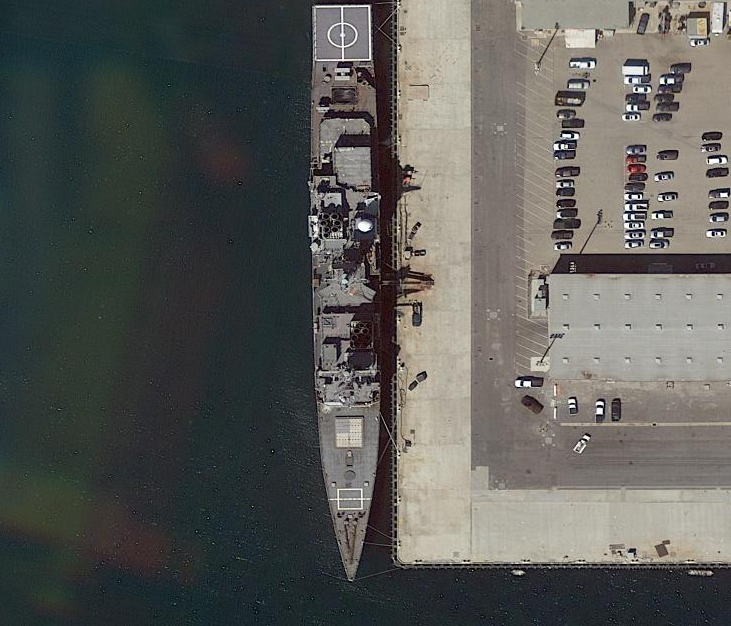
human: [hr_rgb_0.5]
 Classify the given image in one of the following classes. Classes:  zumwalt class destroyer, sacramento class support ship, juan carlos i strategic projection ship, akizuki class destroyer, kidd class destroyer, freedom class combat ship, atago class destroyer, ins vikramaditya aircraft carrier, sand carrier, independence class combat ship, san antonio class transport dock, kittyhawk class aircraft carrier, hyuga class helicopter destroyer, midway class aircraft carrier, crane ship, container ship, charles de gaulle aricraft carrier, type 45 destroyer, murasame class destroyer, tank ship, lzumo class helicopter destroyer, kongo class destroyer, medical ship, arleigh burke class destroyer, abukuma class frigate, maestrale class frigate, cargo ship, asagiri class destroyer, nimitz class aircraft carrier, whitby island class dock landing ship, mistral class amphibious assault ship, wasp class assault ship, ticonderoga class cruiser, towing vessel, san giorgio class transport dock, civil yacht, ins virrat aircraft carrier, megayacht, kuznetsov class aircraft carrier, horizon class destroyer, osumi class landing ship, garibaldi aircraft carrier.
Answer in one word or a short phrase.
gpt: Ticonderoga class cruiser